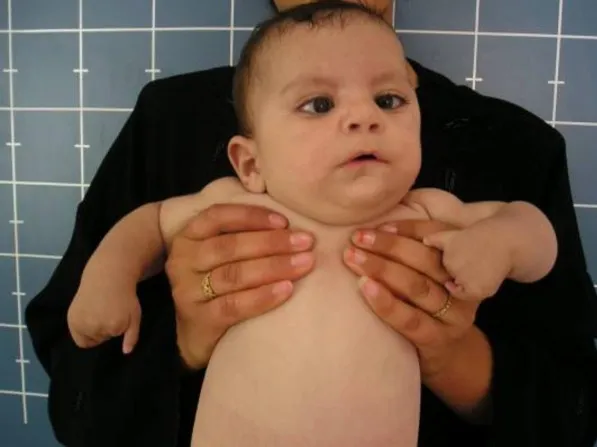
Proband phenotype and hands: Subtotal absence of the phalanges (preservation of the hypoplastic thumbs and hypoplastic 5th fingers, respectively).
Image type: medical_photograph (other_medical_photograph)